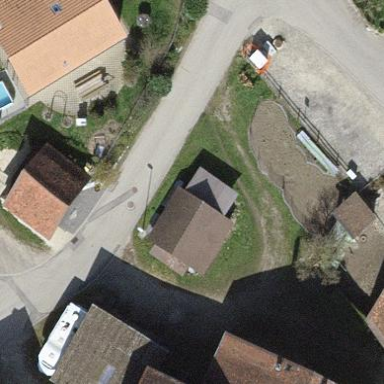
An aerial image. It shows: Garage building.